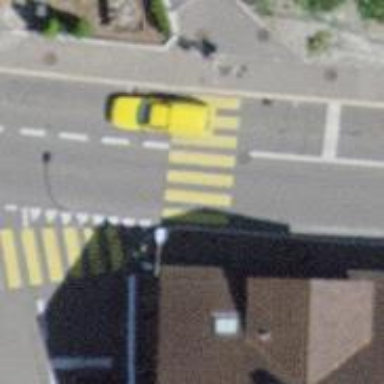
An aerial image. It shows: Uncontrolled zebra crossing with notable zebra markings.